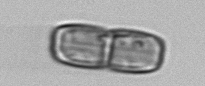
Label: Ephemera